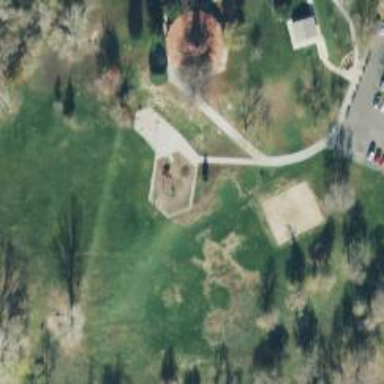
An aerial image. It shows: Disc golf tee area.